Question: I have 2 MySQL tables
tableRooms contains the rooms of a hotel
tableRoomsBooked contains the booked dates of the rooms

I need an SQL query that returns the rooms that have no bookings between 2 given dates. This is what I have got so far:
'''
SELECT * FROM 'tableRooms'
LEFT JOIN 'tableRoomsBooked'
ON 'tableRooms'.'id' = 'tableRoomsBooked'.'room_id'
WHERE (date BETWEEN '2015-01-02' AND '2015-01-30')
....?
'''
The query should only get the room_id 2 because room 2 has no bookings in this period.
What should my query be like?
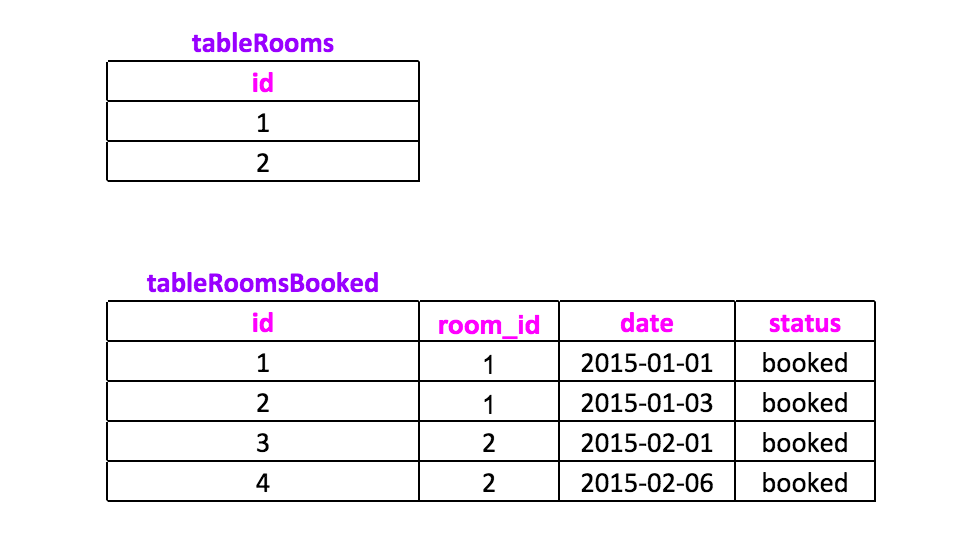
Answer: '''
select *
from tableRooms
where id not in (
select distinct room_id
from tableRoomsBooked
where date between '2015-01-02' and '2015-01-30'
)
'''
This will select the list of existing IDs in a sub request, then exclude them from the main request.
Anyway, you should change the name of "date" column, because "date" can be confusing as soon as it is a data type too.